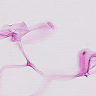
Metastatic tissue present: no